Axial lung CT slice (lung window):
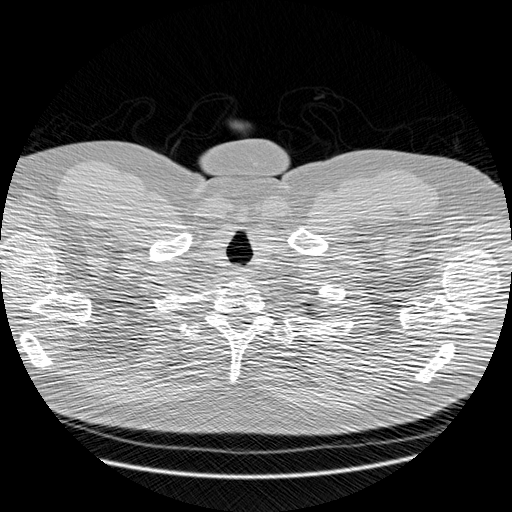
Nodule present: no